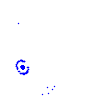
Particle: pion